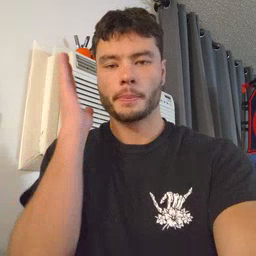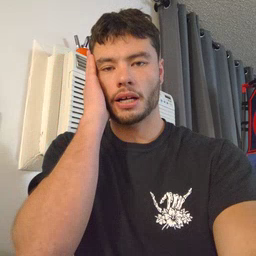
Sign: bed